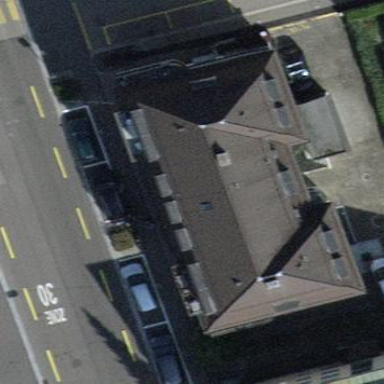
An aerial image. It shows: Apartments building with mansard roof.